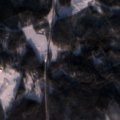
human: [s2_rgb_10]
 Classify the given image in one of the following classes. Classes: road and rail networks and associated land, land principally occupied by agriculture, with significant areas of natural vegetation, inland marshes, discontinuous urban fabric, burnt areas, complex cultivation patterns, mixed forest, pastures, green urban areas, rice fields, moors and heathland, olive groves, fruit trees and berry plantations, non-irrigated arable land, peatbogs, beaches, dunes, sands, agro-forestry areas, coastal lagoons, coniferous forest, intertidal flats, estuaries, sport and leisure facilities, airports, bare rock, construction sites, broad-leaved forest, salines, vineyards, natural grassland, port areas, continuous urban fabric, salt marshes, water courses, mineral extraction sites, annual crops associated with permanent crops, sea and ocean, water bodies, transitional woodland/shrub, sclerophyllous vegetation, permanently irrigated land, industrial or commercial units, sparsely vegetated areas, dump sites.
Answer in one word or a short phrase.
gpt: land principally occupied by agriculture, with significant areas of natural vegetation, coniferous forest, mixed forest